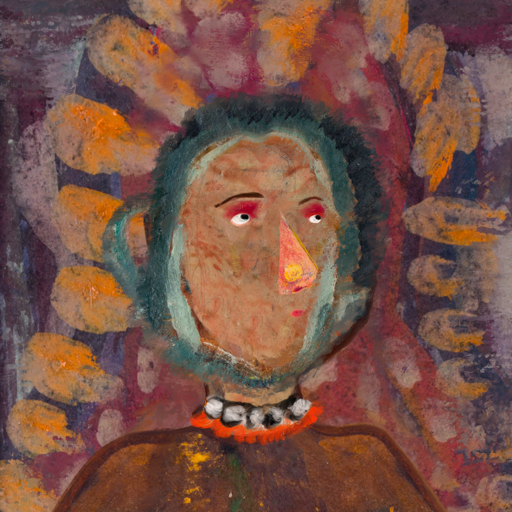
Background: Doll, Head And Neck Side: Orphan, Face Side: Irani, Bust: Comrade, Hair Side: Boggyland, Head Accessory: Blank, Second Necklace: Blank, Necklace: An_Impression, Baby: Blank